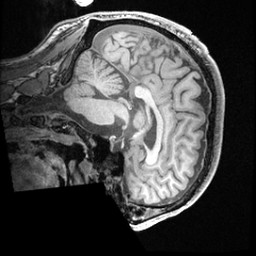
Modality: T1w
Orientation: sagittal
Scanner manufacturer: ge
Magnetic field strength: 3 T
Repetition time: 0.008572 s
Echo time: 0.003384 s